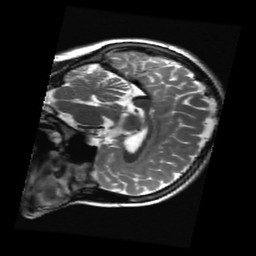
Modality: T2w
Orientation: sagittal
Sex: female
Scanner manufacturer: ge
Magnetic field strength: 3 T
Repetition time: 5 s
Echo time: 0.1007 s